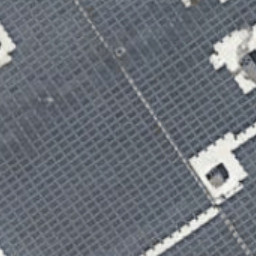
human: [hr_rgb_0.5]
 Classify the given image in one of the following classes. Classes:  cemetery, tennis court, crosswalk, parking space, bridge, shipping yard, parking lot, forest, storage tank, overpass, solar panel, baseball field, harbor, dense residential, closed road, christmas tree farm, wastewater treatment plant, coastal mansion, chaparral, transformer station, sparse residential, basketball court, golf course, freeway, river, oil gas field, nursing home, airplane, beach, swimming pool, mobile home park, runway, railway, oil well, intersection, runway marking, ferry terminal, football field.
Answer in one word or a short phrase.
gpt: solar panel